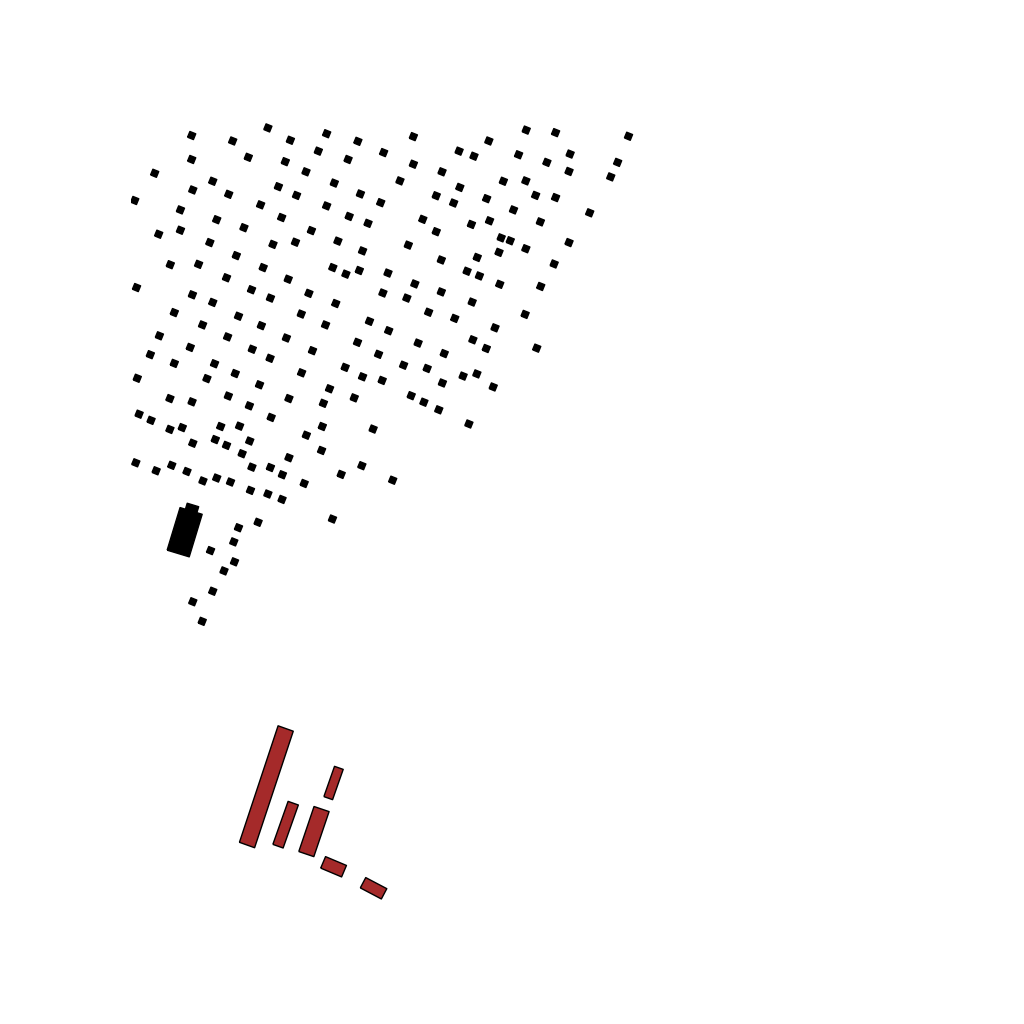
Tags: overhead vector_map, industrial, recreation, residential, individual_rise, density_3, Building, Facility, 1.0 km²